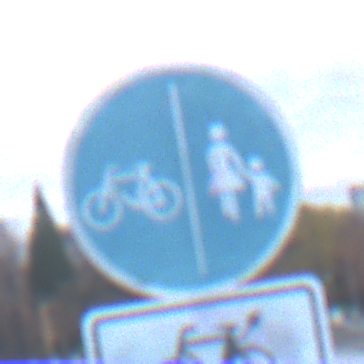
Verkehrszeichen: GetrennterRadUndGehwegRadwegLinks
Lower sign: EinspurigeFahrzeugeFrei4
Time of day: SunriseSunset
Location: Outdoor (Suburban)
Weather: PartlyCloudy
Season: NotSpecified
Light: Natural